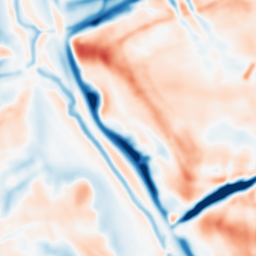
Category: multiscale
Decomposition family: dog_multiscale
Decomposition parameters: sigma_ratio: 1.4
n_scales: 5
base_sigma: 2
Upsampling method: bspline
Upsampling parameters: scale: 8
Upsampling scale: 8